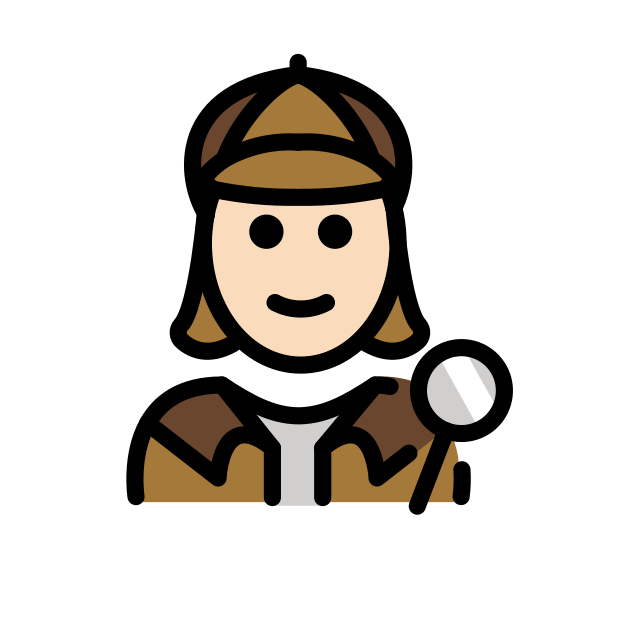
woman detective: light skin tone